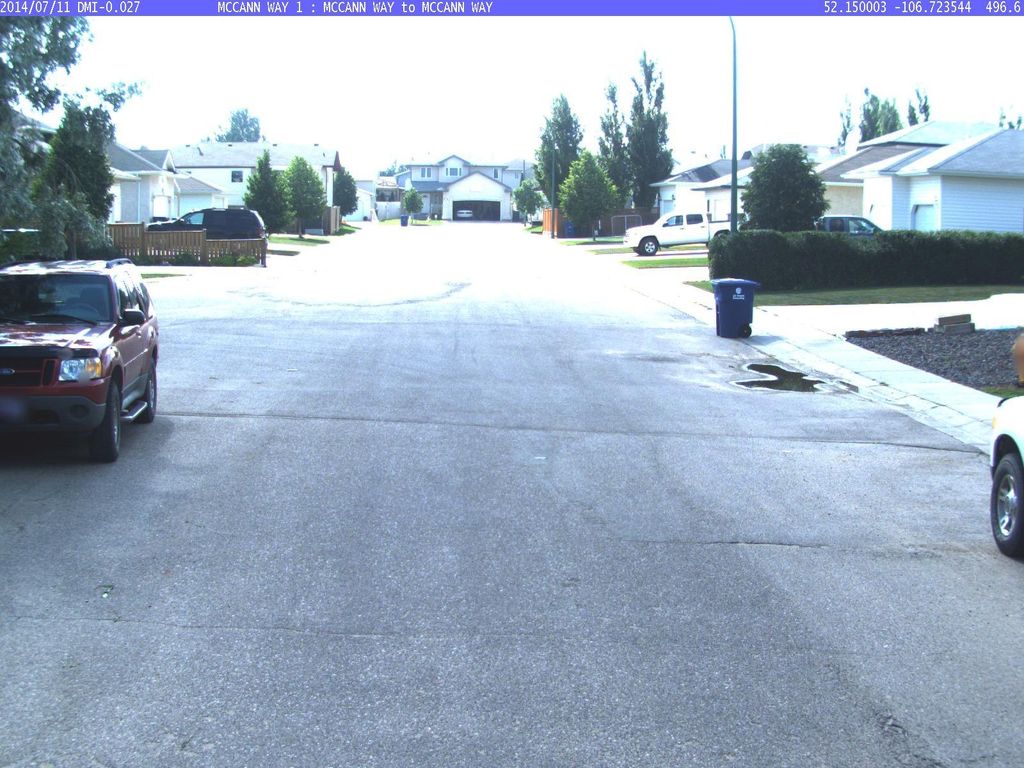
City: saskatoon